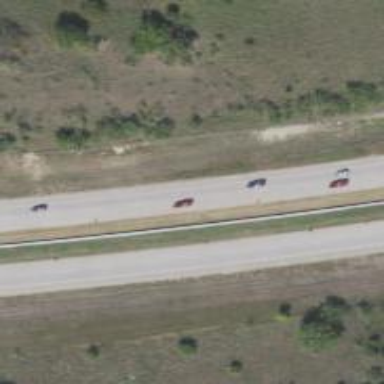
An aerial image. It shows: This image shows trunk highway that functions as expressway.